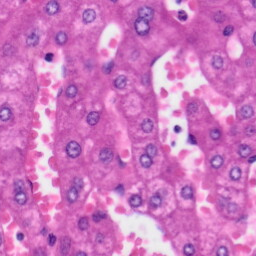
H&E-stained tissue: Liver